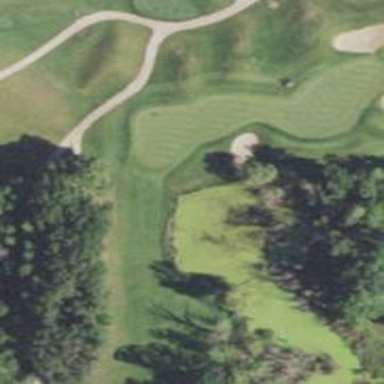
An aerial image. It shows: View of golf hole.